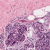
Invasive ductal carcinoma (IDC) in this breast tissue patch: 0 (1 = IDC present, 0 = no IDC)